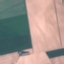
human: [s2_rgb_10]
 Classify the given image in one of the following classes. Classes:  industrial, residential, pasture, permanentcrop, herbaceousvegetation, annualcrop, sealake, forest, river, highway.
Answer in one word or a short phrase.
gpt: AnnualCrop